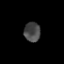
Tissue: prostate
Cell type: Endothelial cells
Senescence score: 0.7188
Nuclear area (px): 314
Mean DAPI intensity: 70.962